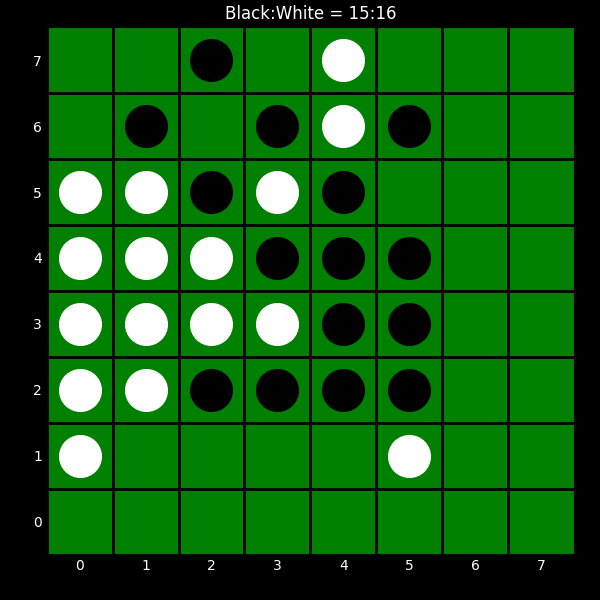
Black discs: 15
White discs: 16